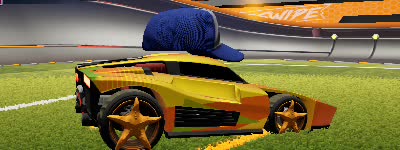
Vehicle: breakout